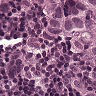
Metastatic tissue present: yes